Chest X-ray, AP view. Patient: 43 years old, sex F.
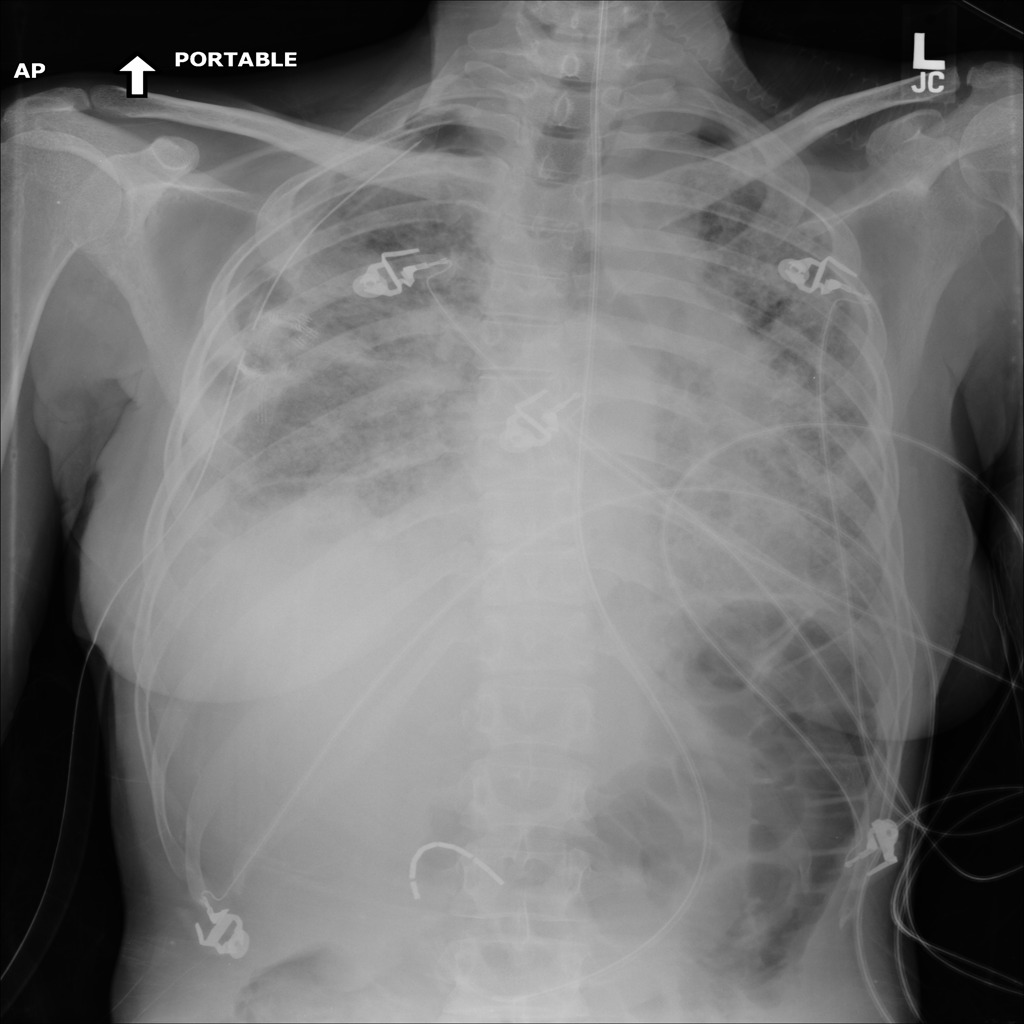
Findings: Effusion, Pneumothorax